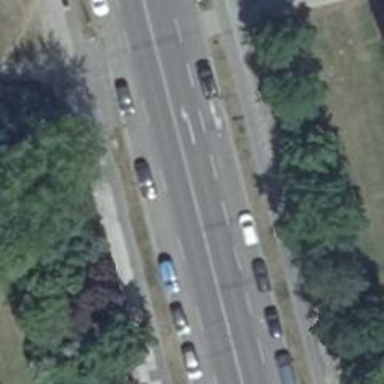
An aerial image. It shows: Tertiary road with asphalt surface. There are parallel on-street parking lanes on both sides of the road.